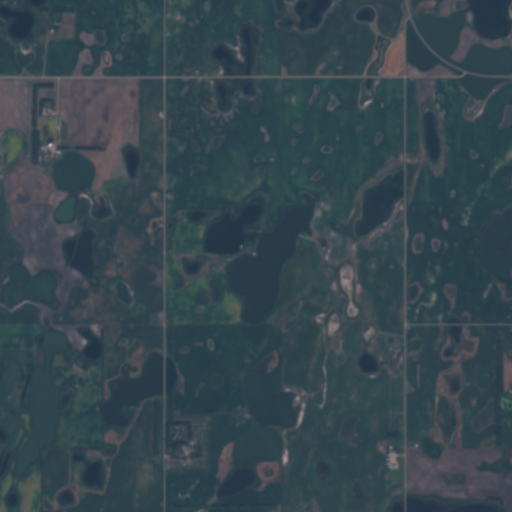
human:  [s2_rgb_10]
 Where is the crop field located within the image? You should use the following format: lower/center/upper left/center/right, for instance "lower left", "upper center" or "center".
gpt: There is no crop field in the image.